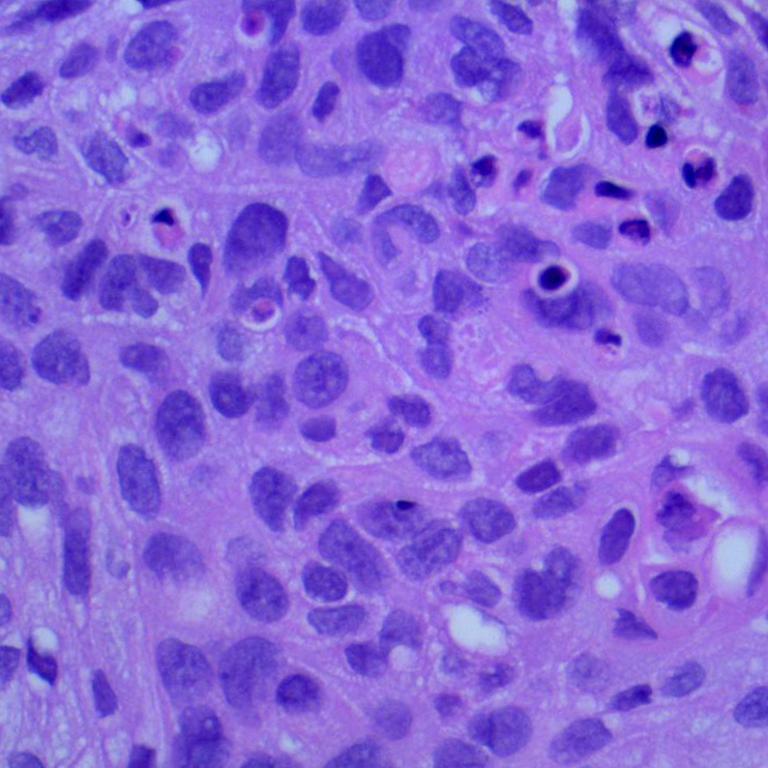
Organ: lung
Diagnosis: squamous carcinomas